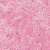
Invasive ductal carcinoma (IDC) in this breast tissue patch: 0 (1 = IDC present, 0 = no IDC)